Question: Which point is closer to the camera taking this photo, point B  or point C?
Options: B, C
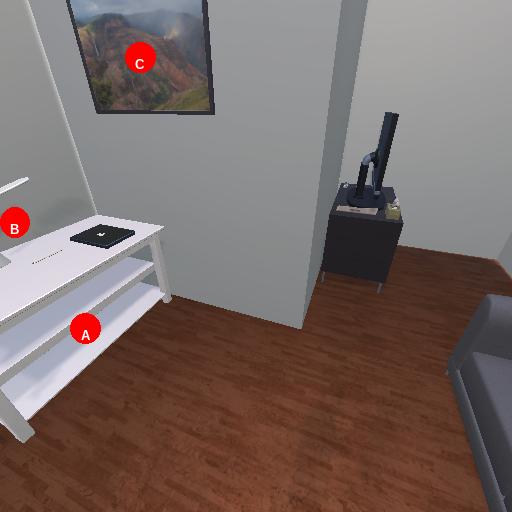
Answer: B